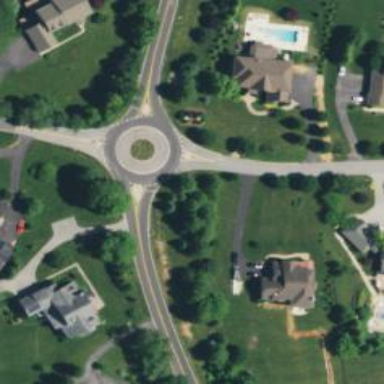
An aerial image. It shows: Roundabout at tertiary road junction.